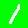
Digit: 1